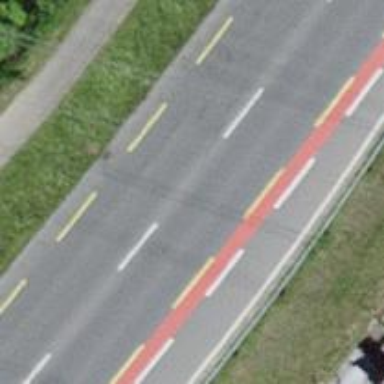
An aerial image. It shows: Primary highway with dedicated lane for cyclists.